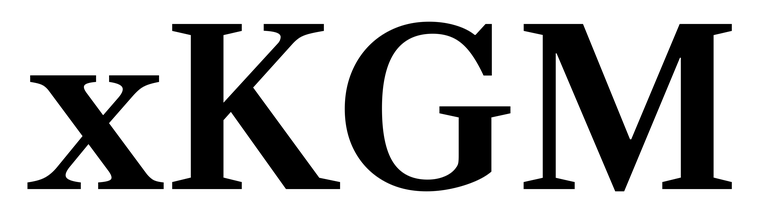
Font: LibreCaslonText_SemiBold